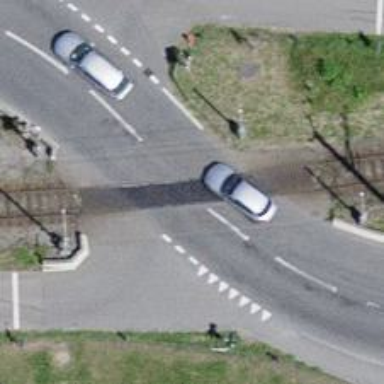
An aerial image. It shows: Level crossing with double half barrier.